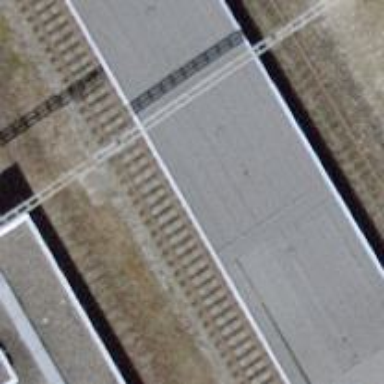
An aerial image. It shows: Stop position for public transport on the railway.